Field crop: tomato
Growth stage: 1
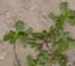
Species: portulaca